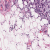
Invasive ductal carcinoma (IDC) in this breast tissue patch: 0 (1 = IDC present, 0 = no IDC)